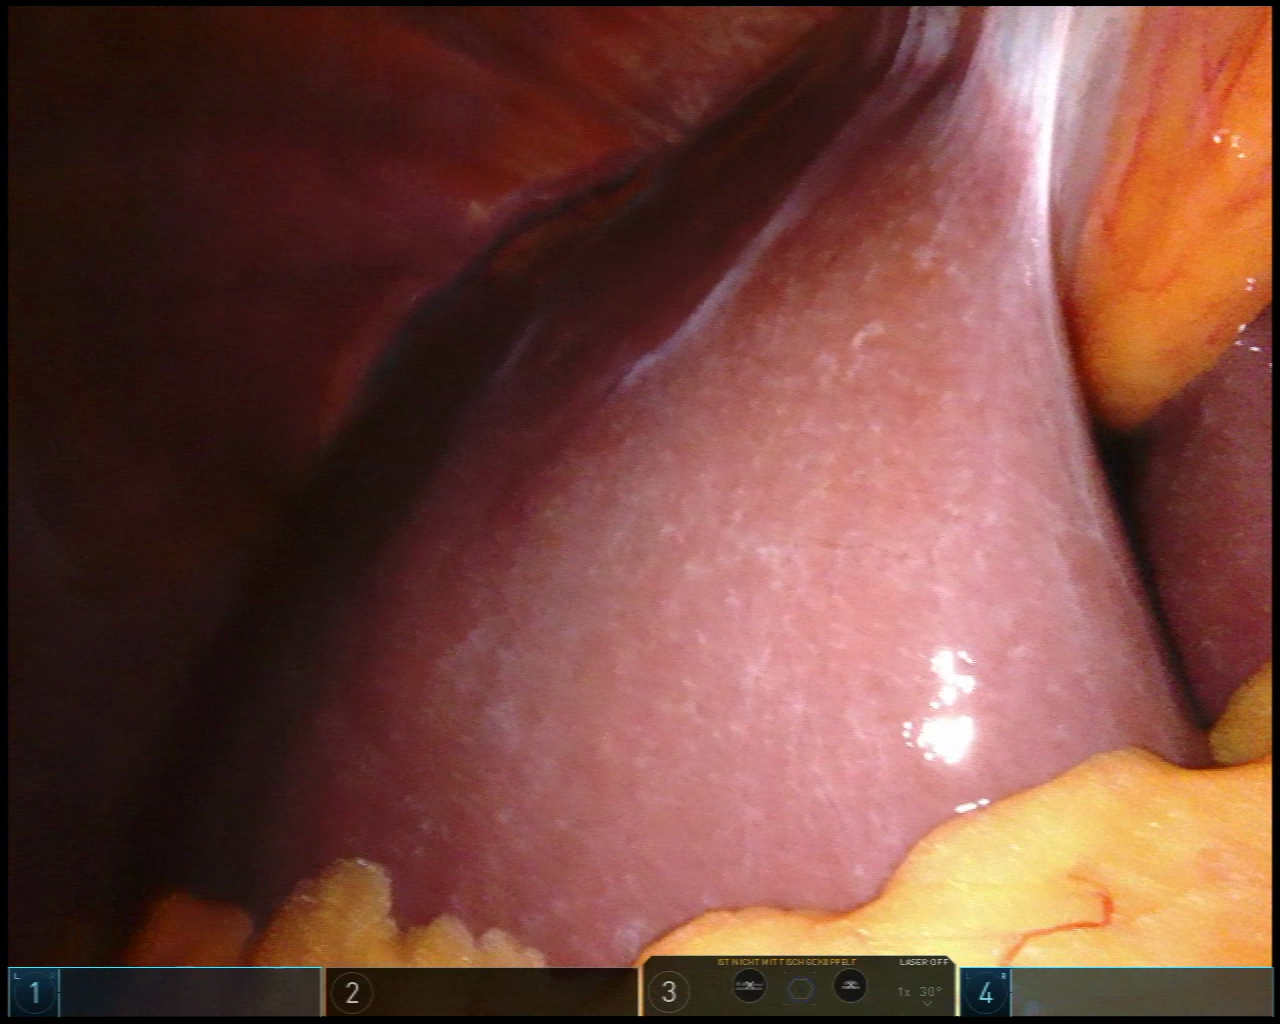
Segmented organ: liver
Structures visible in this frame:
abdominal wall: yes
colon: no
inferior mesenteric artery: no
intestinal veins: no
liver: yes
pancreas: no
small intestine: no
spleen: no
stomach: no
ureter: no
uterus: no
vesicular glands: no